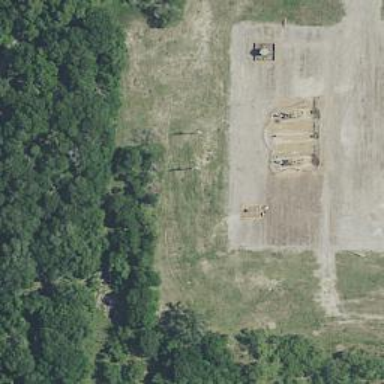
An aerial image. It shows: Industrial wellsite.